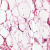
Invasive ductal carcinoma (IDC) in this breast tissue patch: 0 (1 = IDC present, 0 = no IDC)